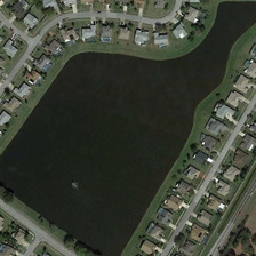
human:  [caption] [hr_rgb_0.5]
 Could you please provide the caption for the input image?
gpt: The jagged lake with dark water is surrounded by rows of villages.

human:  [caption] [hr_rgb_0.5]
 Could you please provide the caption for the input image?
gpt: Irregular pond, black water around the row of villa.

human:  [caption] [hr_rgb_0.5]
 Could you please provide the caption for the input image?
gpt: Irregular pond of dark water is surrounded by a column of villas.

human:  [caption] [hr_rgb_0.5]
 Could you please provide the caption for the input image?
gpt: the irregular lake with dark water is surrounded by rows of villas.

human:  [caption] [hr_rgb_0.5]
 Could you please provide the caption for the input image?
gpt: Irregular pond of dark water is surrounded by a column of villas.